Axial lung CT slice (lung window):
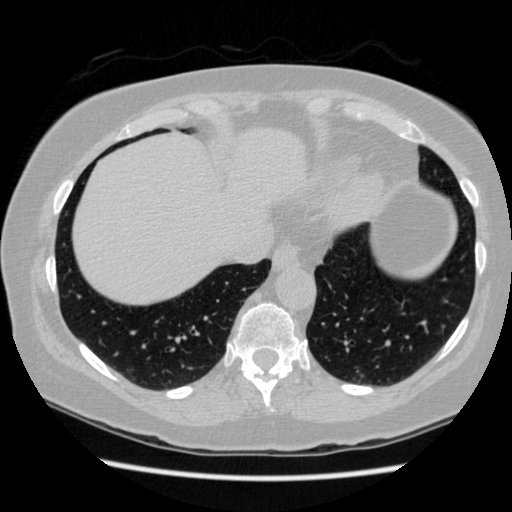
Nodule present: no